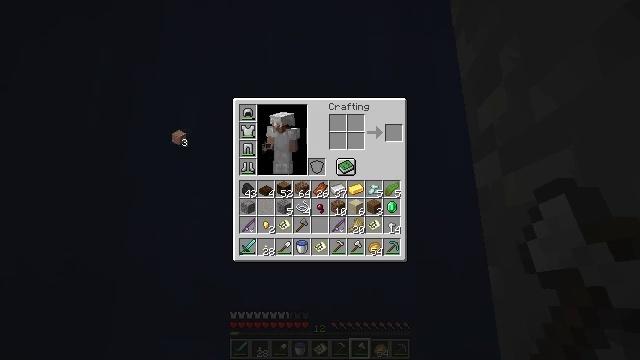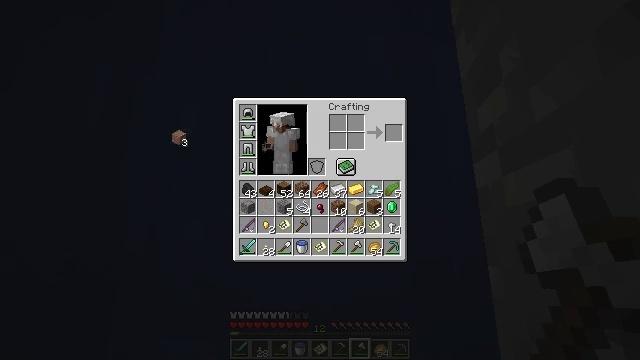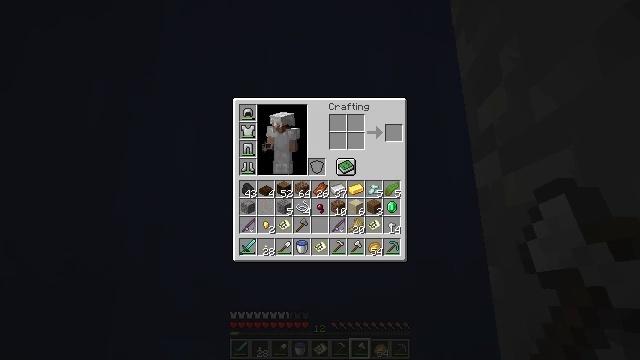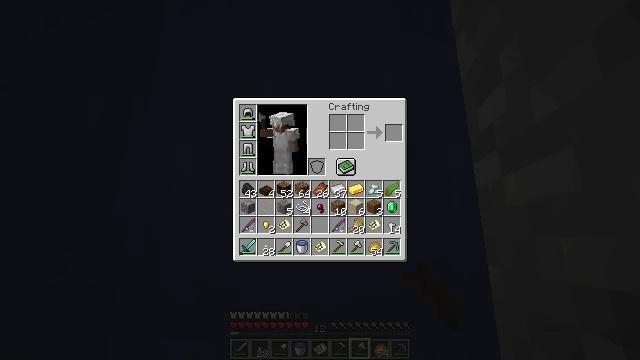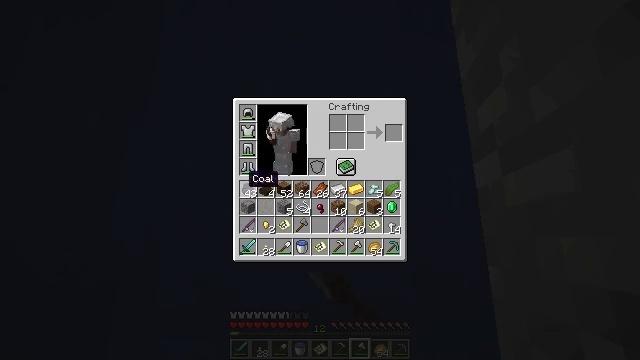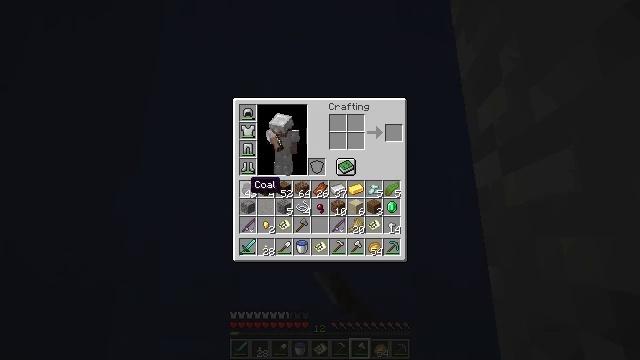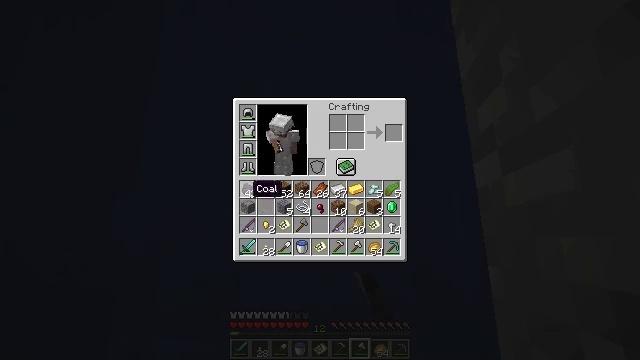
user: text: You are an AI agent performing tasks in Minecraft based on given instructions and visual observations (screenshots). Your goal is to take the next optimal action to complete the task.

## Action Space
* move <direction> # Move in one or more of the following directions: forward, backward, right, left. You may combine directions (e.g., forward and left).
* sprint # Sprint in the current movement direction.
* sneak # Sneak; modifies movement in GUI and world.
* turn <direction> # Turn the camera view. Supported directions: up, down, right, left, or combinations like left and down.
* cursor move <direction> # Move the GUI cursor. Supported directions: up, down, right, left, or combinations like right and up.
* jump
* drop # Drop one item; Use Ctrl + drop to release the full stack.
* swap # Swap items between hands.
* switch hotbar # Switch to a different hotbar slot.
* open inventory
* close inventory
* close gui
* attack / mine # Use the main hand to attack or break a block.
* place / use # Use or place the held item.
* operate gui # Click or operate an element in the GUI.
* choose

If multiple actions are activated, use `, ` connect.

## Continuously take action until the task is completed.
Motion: motion action
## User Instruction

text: Drop a polished granite block.
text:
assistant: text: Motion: operate gui
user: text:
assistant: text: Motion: no_op
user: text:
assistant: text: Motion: cursor move right and down
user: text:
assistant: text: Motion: cursor move right and down
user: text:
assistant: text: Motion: no_op
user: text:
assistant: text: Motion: no_op
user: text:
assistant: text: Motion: no_op